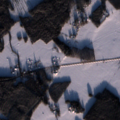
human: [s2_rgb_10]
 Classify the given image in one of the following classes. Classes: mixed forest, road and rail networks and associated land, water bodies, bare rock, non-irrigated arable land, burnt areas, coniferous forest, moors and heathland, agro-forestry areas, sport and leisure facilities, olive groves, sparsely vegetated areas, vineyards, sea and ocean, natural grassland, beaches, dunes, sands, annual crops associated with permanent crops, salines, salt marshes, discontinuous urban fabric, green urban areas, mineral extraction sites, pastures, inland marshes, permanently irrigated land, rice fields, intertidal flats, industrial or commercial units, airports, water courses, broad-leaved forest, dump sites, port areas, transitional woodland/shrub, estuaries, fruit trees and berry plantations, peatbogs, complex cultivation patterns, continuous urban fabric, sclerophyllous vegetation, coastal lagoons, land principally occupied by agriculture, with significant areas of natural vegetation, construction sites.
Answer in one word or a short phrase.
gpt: non-irrigated arable land, land principally occupied by agriculture, with significant areas of natural vegetation, coniferous forest, mixed forest